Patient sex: M
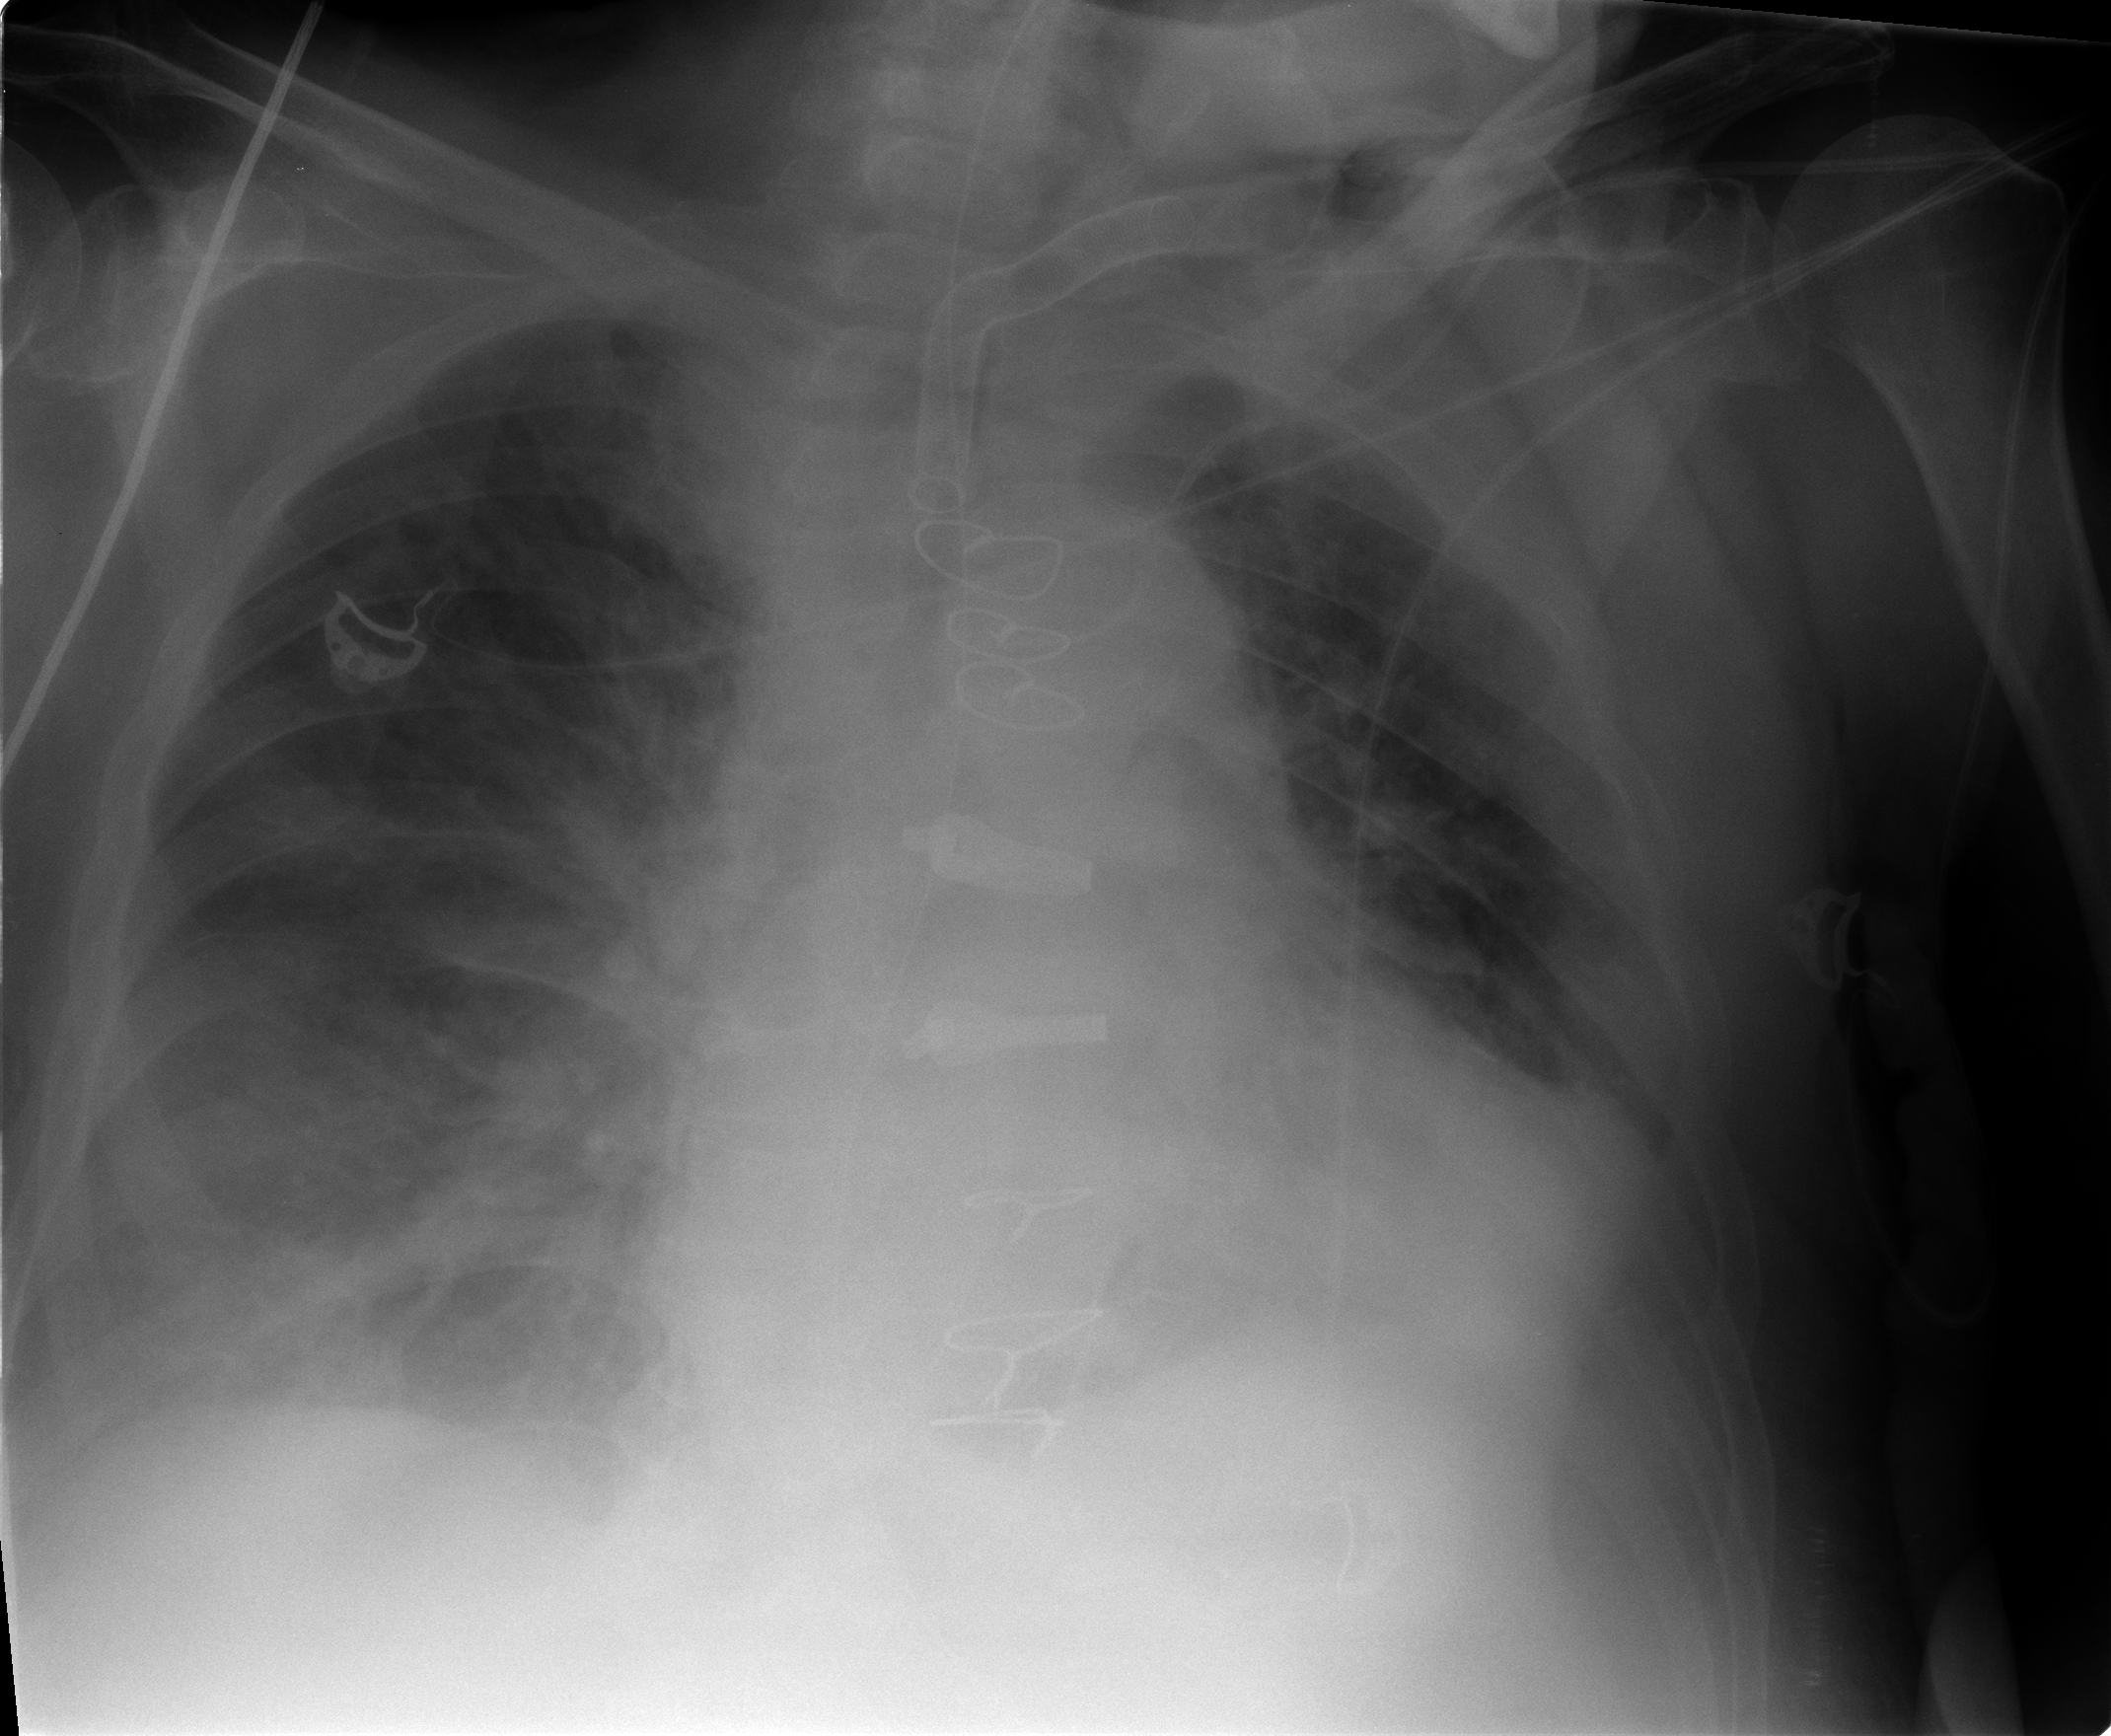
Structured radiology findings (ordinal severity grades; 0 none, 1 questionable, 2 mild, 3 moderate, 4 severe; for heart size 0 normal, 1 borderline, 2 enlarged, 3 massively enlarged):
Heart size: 2
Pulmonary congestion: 0
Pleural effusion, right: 2
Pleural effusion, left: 2
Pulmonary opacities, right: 0
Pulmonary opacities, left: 0
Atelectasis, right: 2
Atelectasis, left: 2